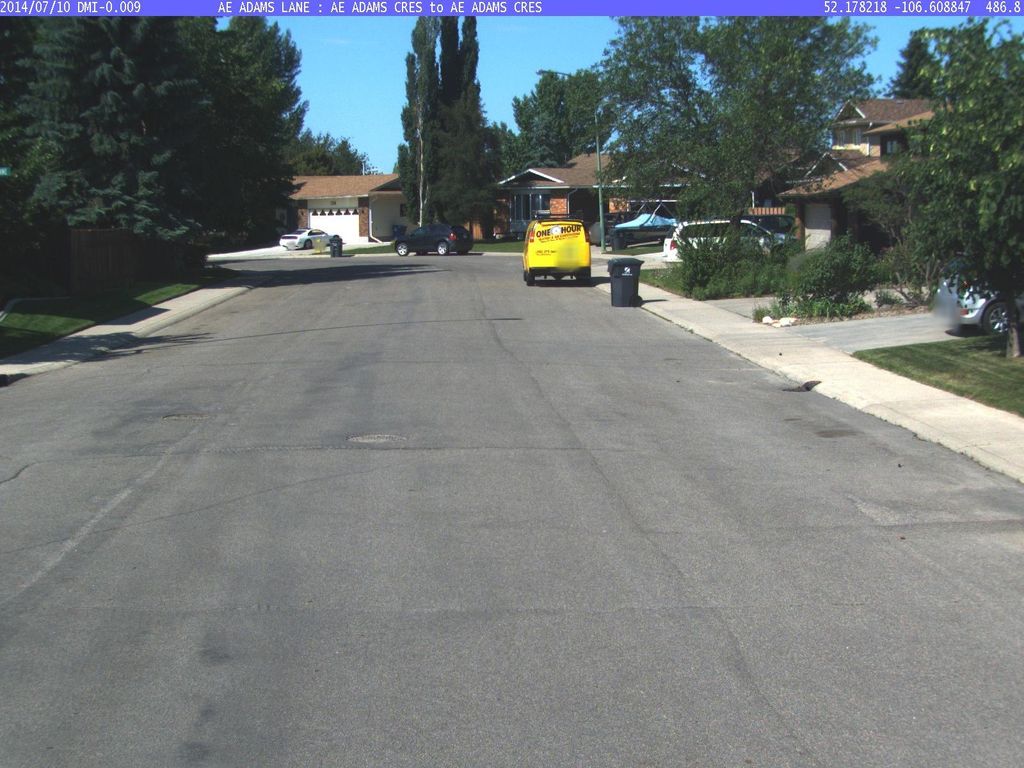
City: saskatoon